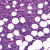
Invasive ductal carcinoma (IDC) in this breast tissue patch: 1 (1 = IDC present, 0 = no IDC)